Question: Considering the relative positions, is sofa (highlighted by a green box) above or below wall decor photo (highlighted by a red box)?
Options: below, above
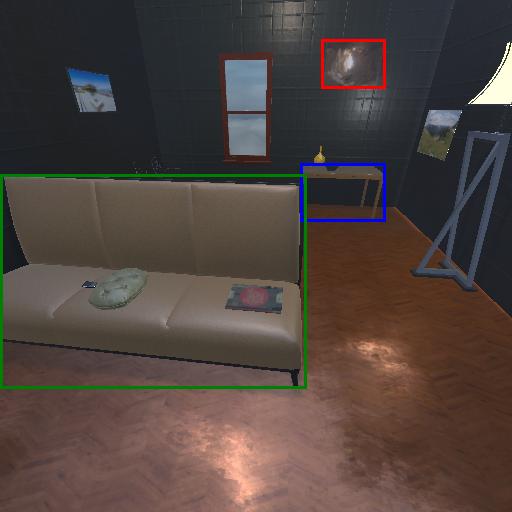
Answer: below